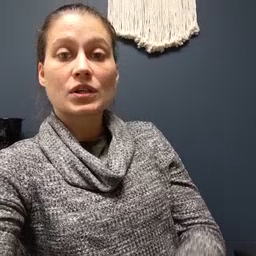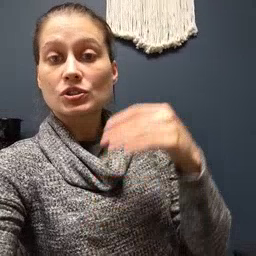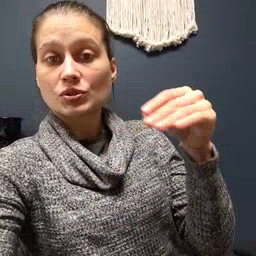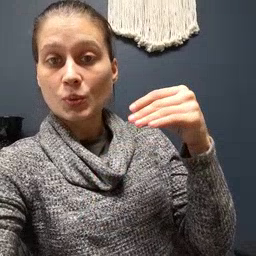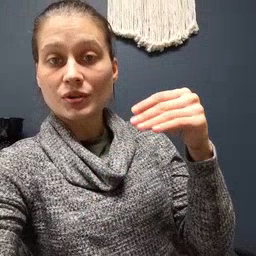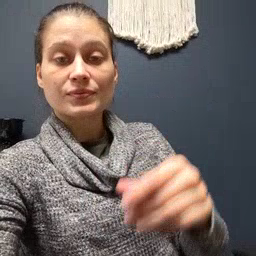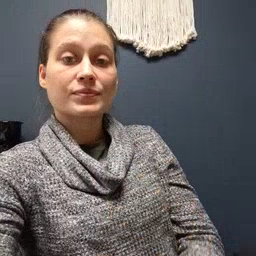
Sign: store